Field crop: tomato
Growth stage: 1
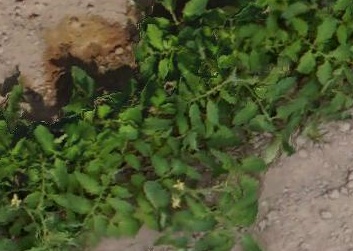
Species: tomato